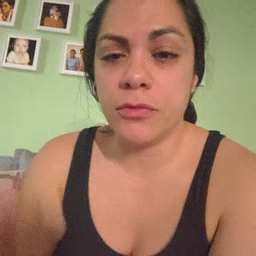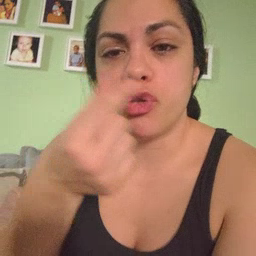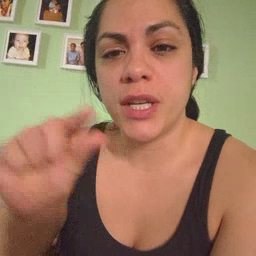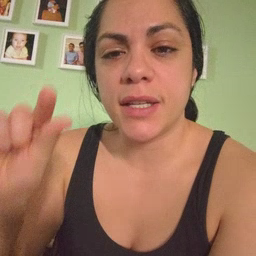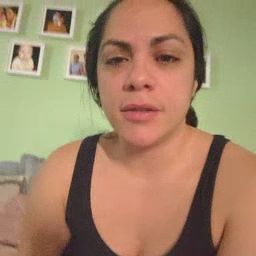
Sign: green